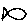
Label: fish